RGB frame:
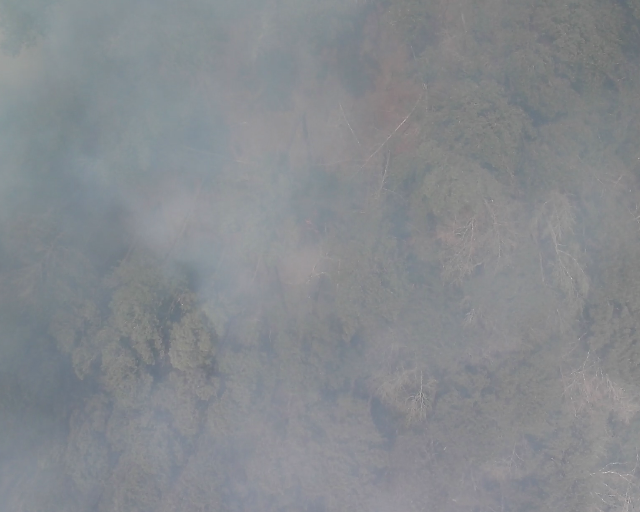
Thermal frame:
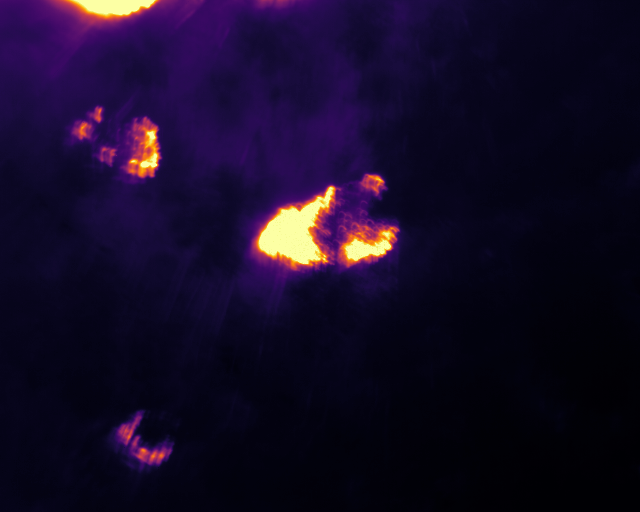
Captured: 2026-02-26 02:29:13
Pixels at or above 80 °C: 10122 (fraction of frame: 0.03089)